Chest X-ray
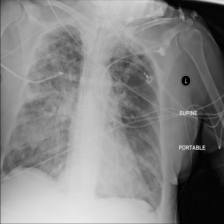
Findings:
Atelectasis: negative
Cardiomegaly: negative
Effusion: negative
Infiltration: negative
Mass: negative
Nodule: negative
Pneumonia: negative
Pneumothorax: negative
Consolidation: negative
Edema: negative
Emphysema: negative
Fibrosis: negative
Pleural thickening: negative
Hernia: negative